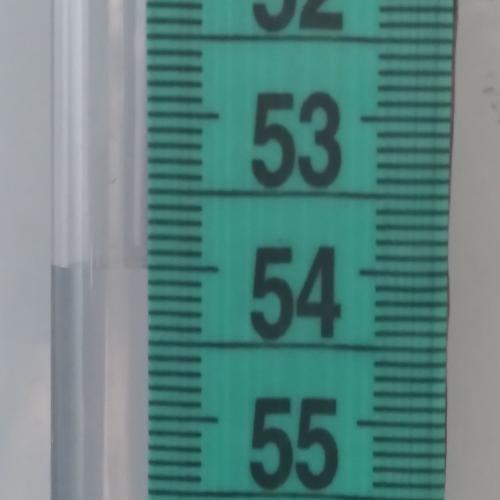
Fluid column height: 54.0 cm